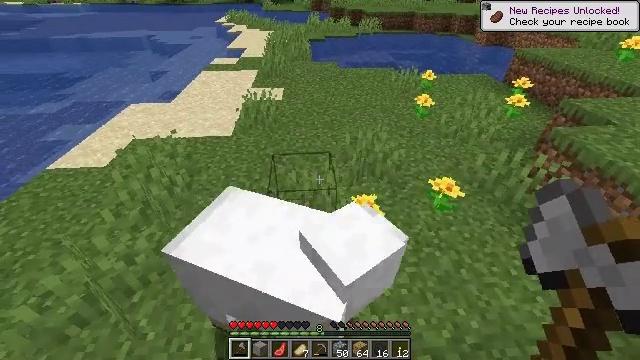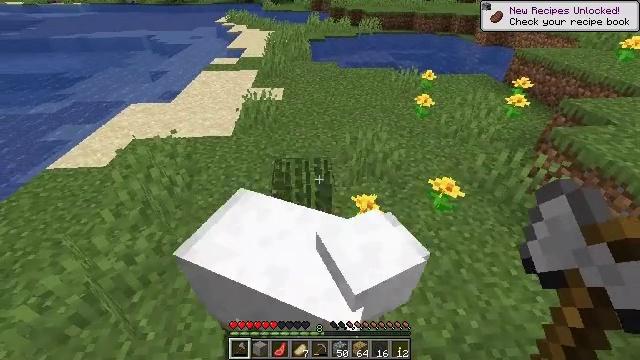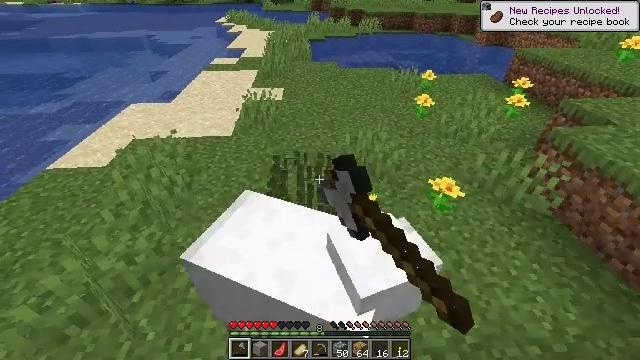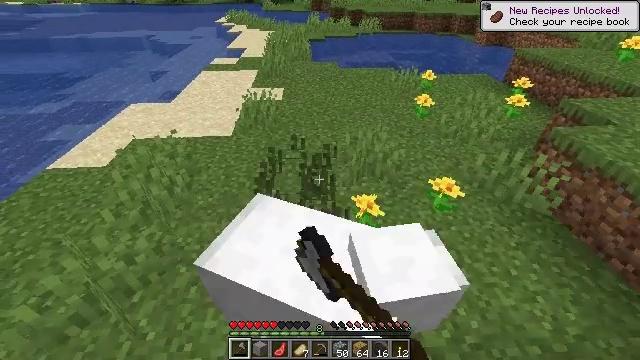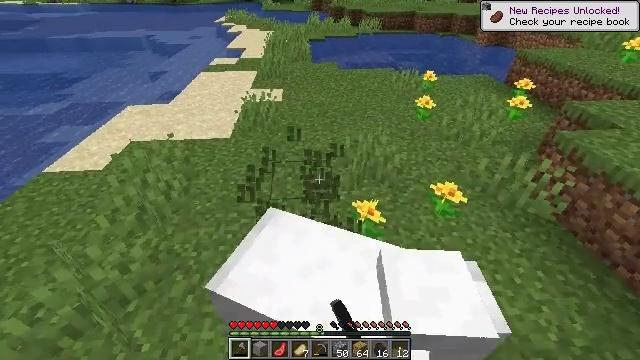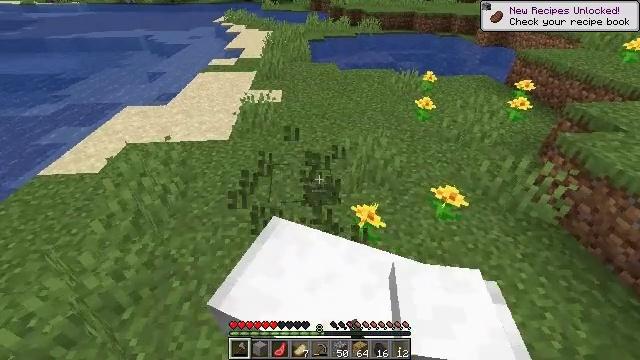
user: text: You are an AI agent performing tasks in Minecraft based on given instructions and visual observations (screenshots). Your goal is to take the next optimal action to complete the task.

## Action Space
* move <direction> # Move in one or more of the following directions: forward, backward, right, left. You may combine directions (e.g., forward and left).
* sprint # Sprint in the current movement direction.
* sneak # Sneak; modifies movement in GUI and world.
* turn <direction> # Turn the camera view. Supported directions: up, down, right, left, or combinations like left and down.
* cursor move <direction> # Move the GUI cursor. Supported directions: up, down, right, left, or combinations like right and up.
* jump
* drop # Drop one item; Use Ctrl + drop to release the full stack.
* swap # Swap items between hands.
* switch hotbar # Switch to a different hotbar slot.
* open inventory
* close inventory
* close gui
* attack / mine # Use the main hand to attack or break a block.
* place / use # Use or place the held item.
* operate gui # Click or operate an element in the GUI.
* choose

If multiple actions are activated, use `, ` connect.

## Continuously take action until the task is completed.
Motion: motion action
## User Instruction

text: Collect the grass from the surface.
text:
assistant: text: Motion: attack / mine
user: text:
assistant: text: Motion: attack / mine
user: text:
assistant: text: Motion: attack / mine
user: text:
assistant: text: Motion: move forward
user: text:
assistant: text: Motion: move forward
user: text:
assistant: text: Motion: no_op